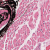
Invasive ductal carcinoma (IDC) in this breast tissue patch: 0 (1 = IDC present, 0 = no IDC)